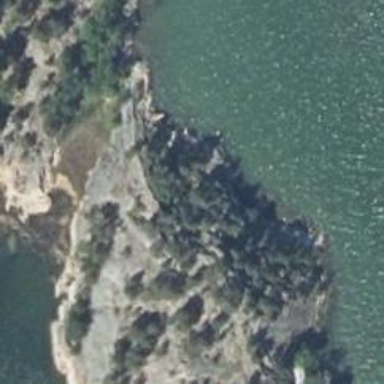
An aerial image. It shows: Natural cliff.